Field crop: tomato
Growth stage: 1
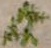
Species: portulaca